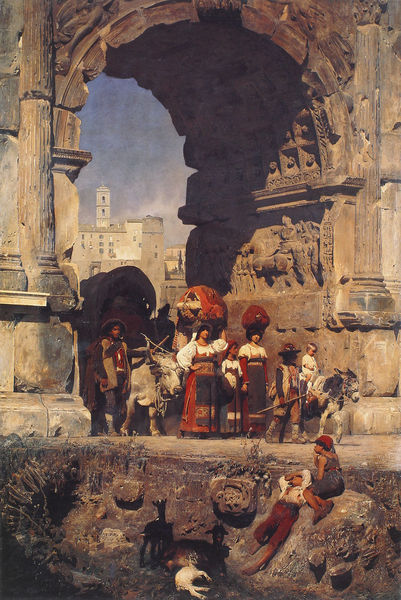
Titel: Der Titusbogen in Rom
Künstler: Franz von Lenbach
Institution: Budapest, Museum der Schönen Künste
Schlagwörter: mann, frauen, säule, säulen, kinder, kuh, rind, rundbogen, weiber, tor, torbogen, planwagen, schafe, ochse, stier, mexiko, mexikaner